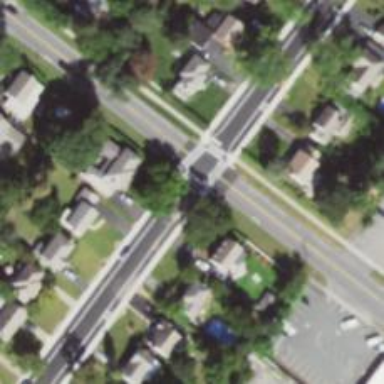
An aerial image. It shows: Stop road.